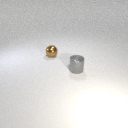
small gray metal cylinder to the right of small brown metal sphere